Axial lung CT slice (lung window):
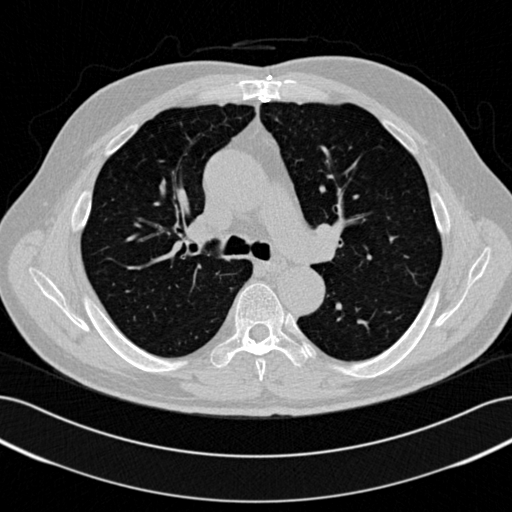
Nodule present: no